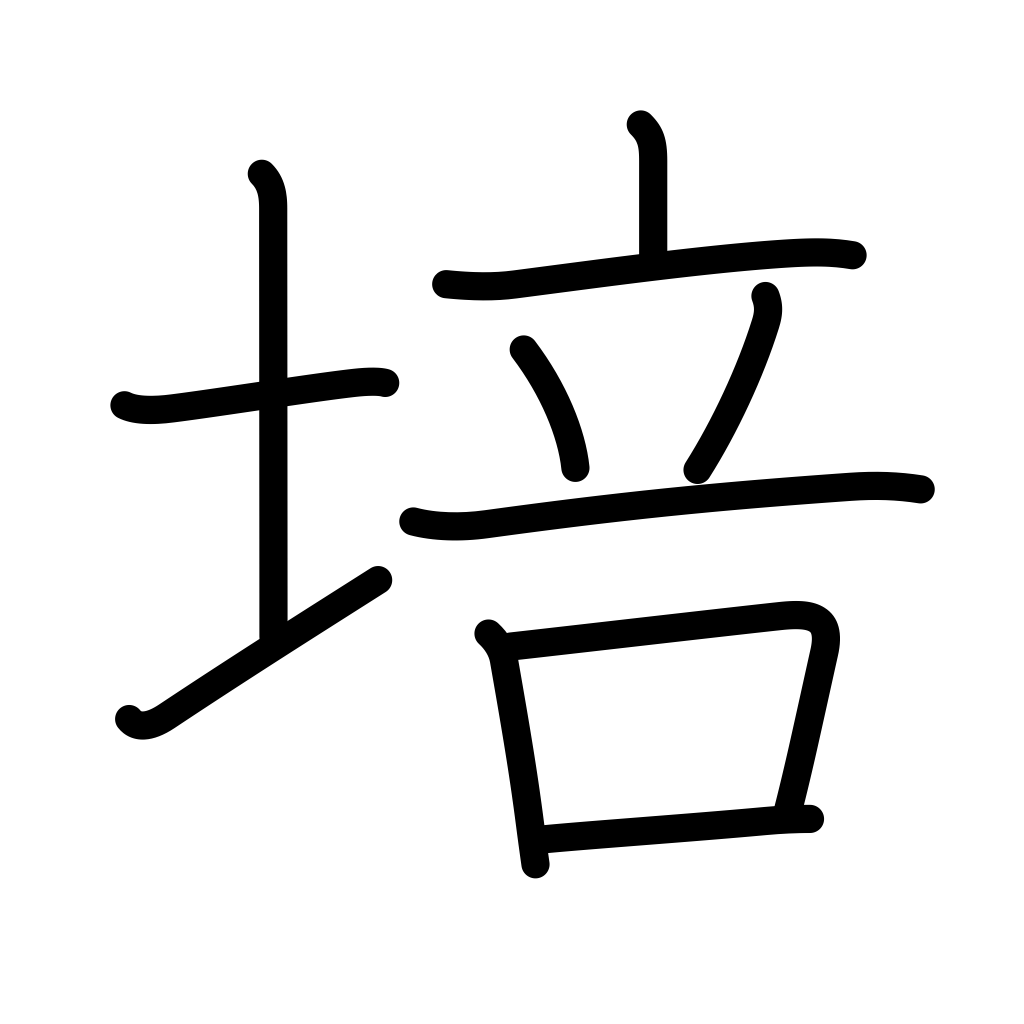
Meaning: cultivate, foster